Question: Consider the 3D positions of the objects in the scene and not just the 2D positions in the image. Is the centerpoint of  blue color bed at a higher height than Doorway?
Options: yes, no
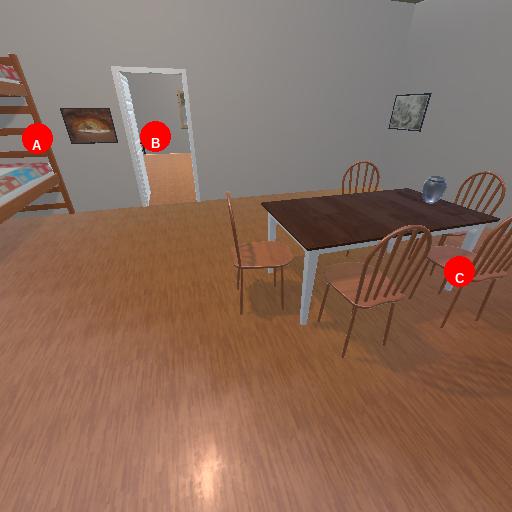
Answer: yes